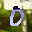
Label: 0